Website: slack
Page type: payment
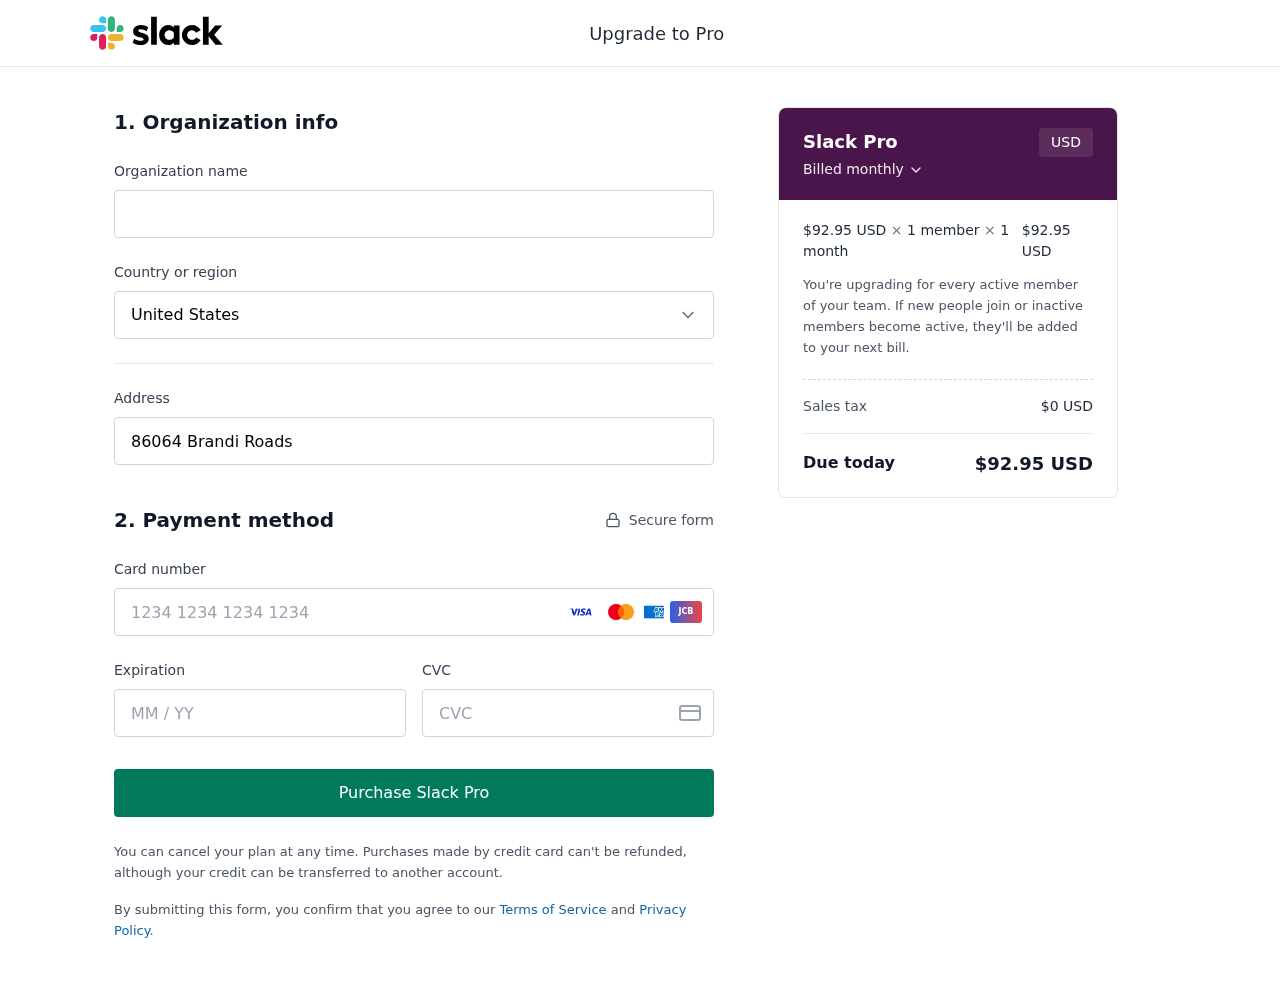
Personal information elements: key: PII_CARD_CVV
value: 510
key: PII_CARD_EXPIRY
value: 04/27
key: PII_CARD_NUMBER
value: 6505 0872 2745 3382
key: PII_COUNTRY
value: United States
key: PII_STREET
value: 86064 Brandi Roads Apt. 623
Product elements: key: PRODUCT1_PRICE
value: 92.95
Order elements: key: ORDER_SUBTOTAL
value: $92.95 USD
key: ORDER_TAX
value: $0 USD
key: ORDER_TOTAL
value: $92.95 USD